Question: A couple problems with the D3 graph I'm working on right now:
1. I can't get the y axis to align properly on the page. The numbers over run the far left border and cannot be seen.
2. I'd like the columns used in the bar graph to align neatly in between the tick marks and evenly spaced on either side.
Fiddle: <URL>
'''
var barWidth = 70;
var width = (barWidth + 10) * 7;
var height = 200;
var data = [{"label" : "1/7yrs", "contract" : "111830.17", "annReturn" : "1.63%"},
{"label" : "2/7yrs", "contract" : "115311.17", "annReturn" : "2.07%"},
{"label" : "3/7yrs", "contract" : "118984.65", "annReturn" : "2.52%"},
{"label" : "4/7yrs", "contract" : "122859.65", "annReturn" : "2.98%"},
{"label" : "5/7yrs", "contract" : "126947.77", "annReturn" : "3.46%"},
{"label" : "6/7yrs", "contract" : "131260.74", "annReturn" : "3.94%"},
{"label" : "7/7yrs", "contract" : "135810.92", "annReturn" : "4.44%"}];
var margin = { top: 20, right: 20, bottom: 20, left: 20 };
var chart = d3.selectAll("body").append("svg:svg")
.attr("width", width + margin.left + margin.right)
.attr("height", height + margin.top + margin.bottom + 20);
var x = d3.scale.linear().domain([0, data.length]).range([0, width]);
var y = d3.scale.linear().range([height, 0]);
var xAxis = d3.svg.axis().scale(x).orient("bottom");
var yAxis = d3.svg.axis().scale(y).orient("left").ticks(5);
chart.append("g")
.attr("class", "axis").call(xAxis)
.attr("transform", "translate(0," + (height) + ")");
chart.append("g")
.attr("class", "axis")
.attr("transform", "translate(" + 10 + ",0)")
.call(yAxis);
x = d3.scale.linear().domain([0, data.length]).range([0, width]);
y = d3.scale.linear().domain([0, 135810.92 + 1000]).range([height, 0]);
chart.selectAll("rect")
.data(data)
.enter()
.append("svg:rect")
.attr("x", function (d, i) { return x(i); })
.attr("y", function (d) { return y(d.contract); })
.attr("height", function (d) { return height - y(d.contract); })
.attr("width", barWidth)
.attr("fill", "#2d578b");
chart.selectAll("text.contractInfo")
.data(data)
.enter()
.append("svg:text")
.attr("x", function(d, i) { return x(i) + barWidth; })
.attr("y", function(d) { return y(d.contract); })
.attr("dx", -barWidth / 2)
.attr("dy", "1.2em")
.attr("text-anchor", "middle")
.text(function(d) { return d.contract; })
.attr("fill", "white")
.attr("class", "contractInfo");
chart.selectAll("text.yAxis")
.data(data)
.enter().append("svg:text")
.attr("x", function (d, i) { return x(i) + barWidth; })
.attr("y", height)
.attr("dx", -barWidth / 2)
.attr("dy", "15px")
.attr("text-anchor", "middle")
.attr("style", "font-size: 12; font-family; Helvetica, sans-serif")
.text(function (d) { return d.label; })
.attr("transform", "translate(0, 18)")
.attr("class", "yAxis");
'''

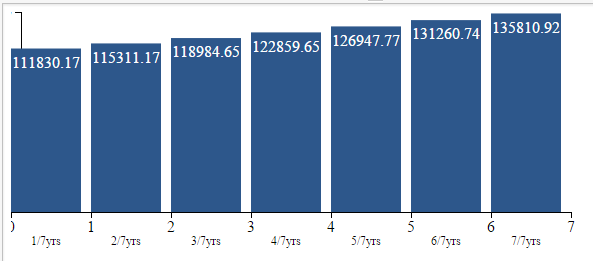
Answer: You've done all the hard work, it's just a matter of using the margin variable a little bit more. What you really want to do is push the bars to the right by '20px' or 'margin.left' and also center them. The 'width' variable has been set to 'barwidth + 10', so you want '10px' padding. To center it you need to add half the padding to the barwidth. So putting these together when you create the bars you need to add margin.left and 5, that is:
'''
.attr("x", function (d, i) { return x(i) + margin.left + 5; })
'''
You also need to move the text using exactly the same code.
The xAxis also needed to be moved, again by adding in the margin.left value, like:
'''
.attr("transform", "translate(" + margin.left + "," + (height) + ")");
'''
I also noticed that you hard coded the y scale max, so I introduced ymax variable to compute the maximum and amended the y variable as below;
'''
var ymax = d3.max(data, function(d) { return d.contract; });
var y = d3.scale.linear().domain([0, ymax]).range([height, 0]);
'''
An alternative to the method outlined above would be to append a group element to place the bars in and translate this group by the margin variable. This would avoid having to use the margin variable in the bar geometry.
Anyway I've bumped your fiddle which contains the updates to <URL>